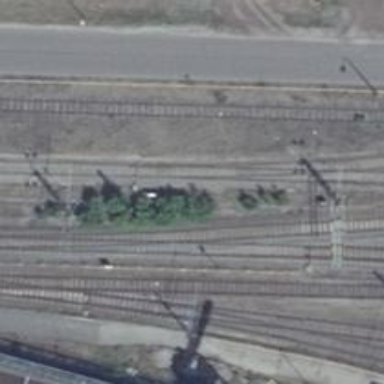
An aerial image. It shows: Railway switch.